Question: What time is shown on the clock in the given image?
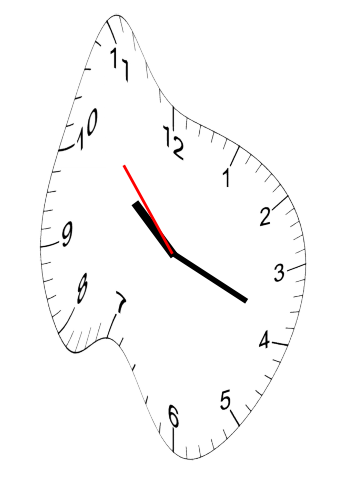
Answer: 10:18:53